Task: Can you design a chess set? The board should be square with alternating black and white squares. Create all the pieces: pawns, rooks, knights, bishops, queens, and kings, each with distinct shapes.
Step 3762:
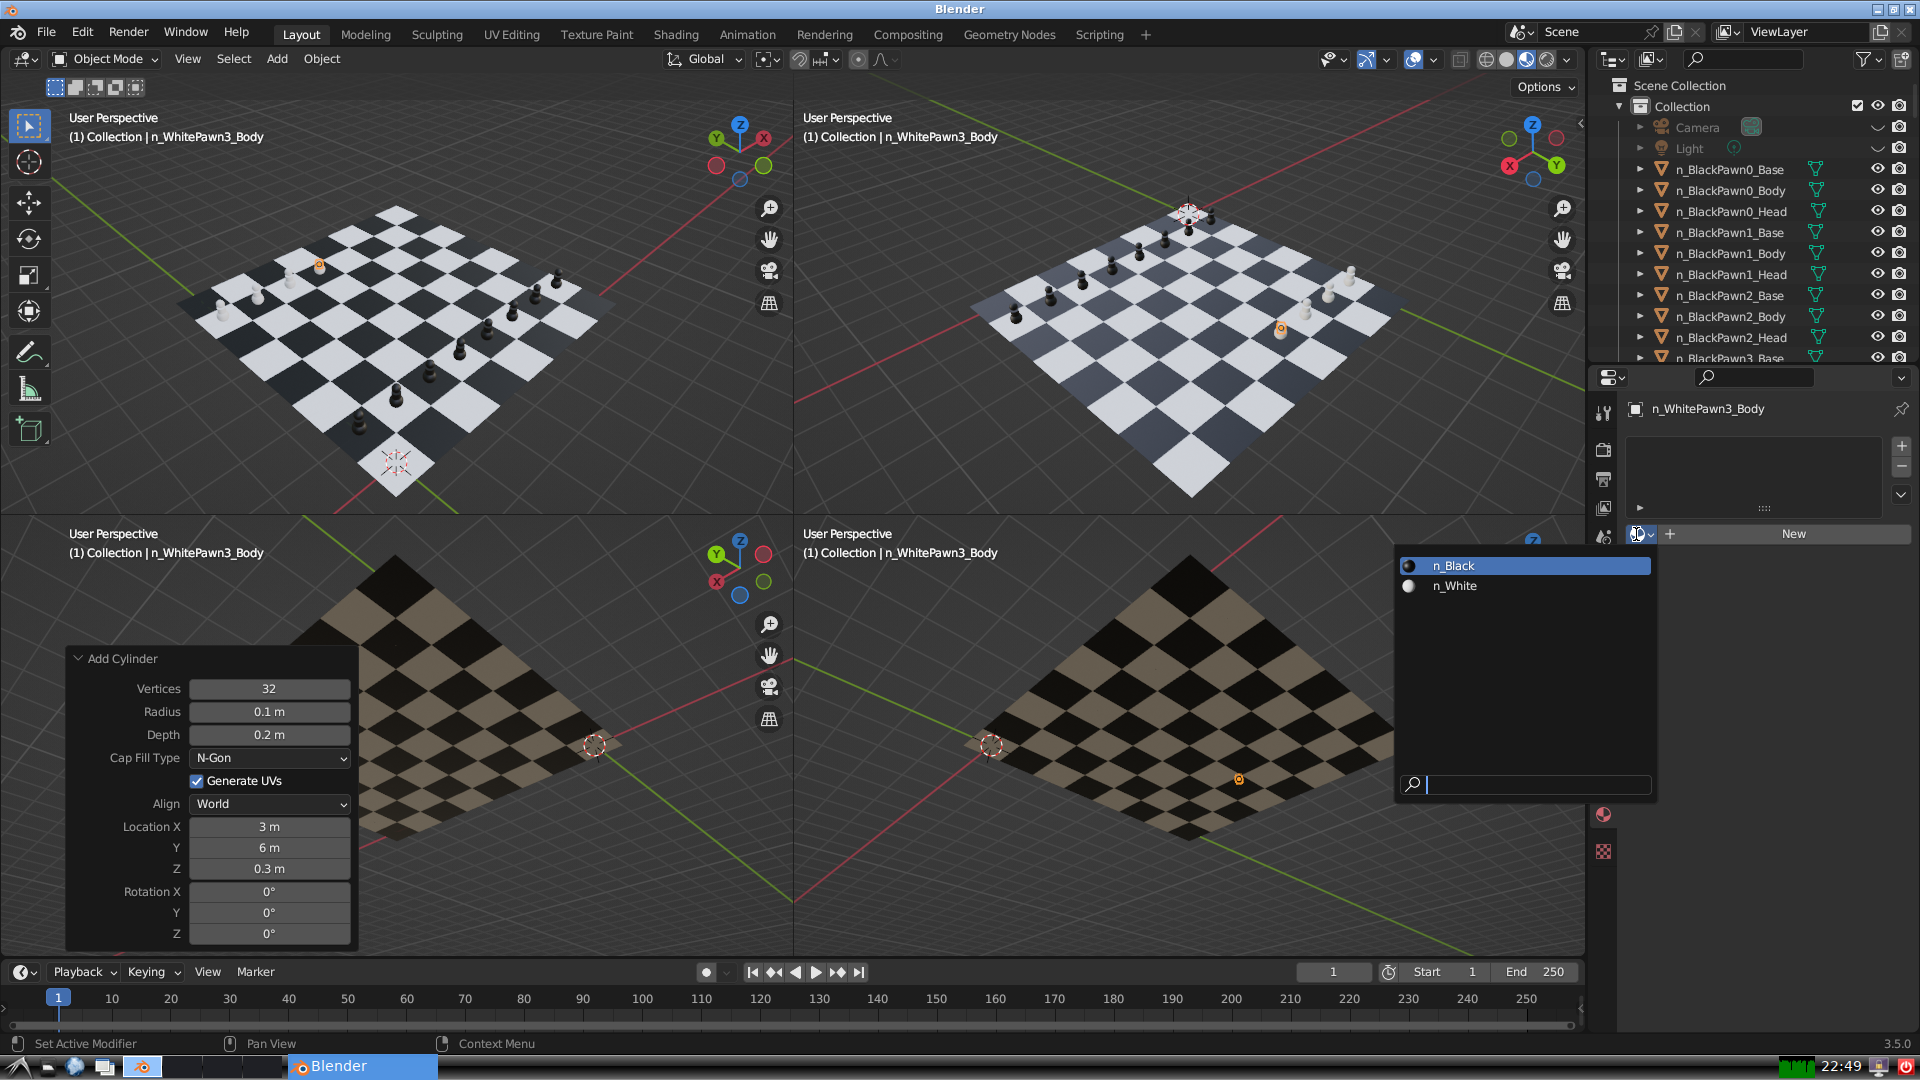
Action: input_text: n_White